Теплоизолированная полость небольшими одинаковыми отверстиями (см. рисунок) соединена с двумя объемами, содержащими газообразный гелий.  Давление гелия в этих объемах поддерживается постоянным и равным $P$, а температуры поддерживаются равными $T$ в одном из объемов и $2 T$ в другом.
Найти установившееся давление и температуру внутри полости.
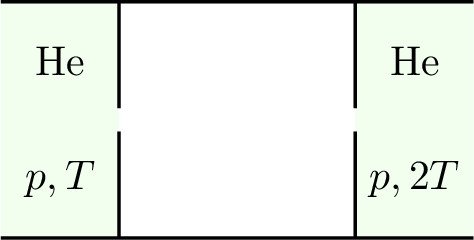
Ответ: $$ T_{n}=\sqrt{2 T}, \quad p_{n}=\frac{\sqrt{2}+1}{2 \sqrt[4]{2}} p. $$
Темы:
T, Термодинамика, Всероссийские, Неравновесный процесс